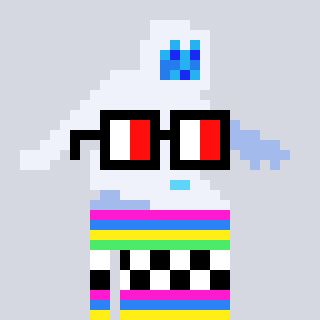
a pixel art character with square glasses with black frames and red eyes, a yeti-shaped head and a rust-colored body on a cool background